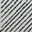
Piece: xx